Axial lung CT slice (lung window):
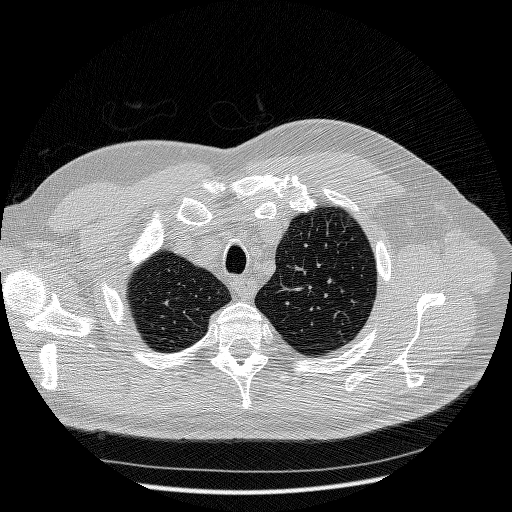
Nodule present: no